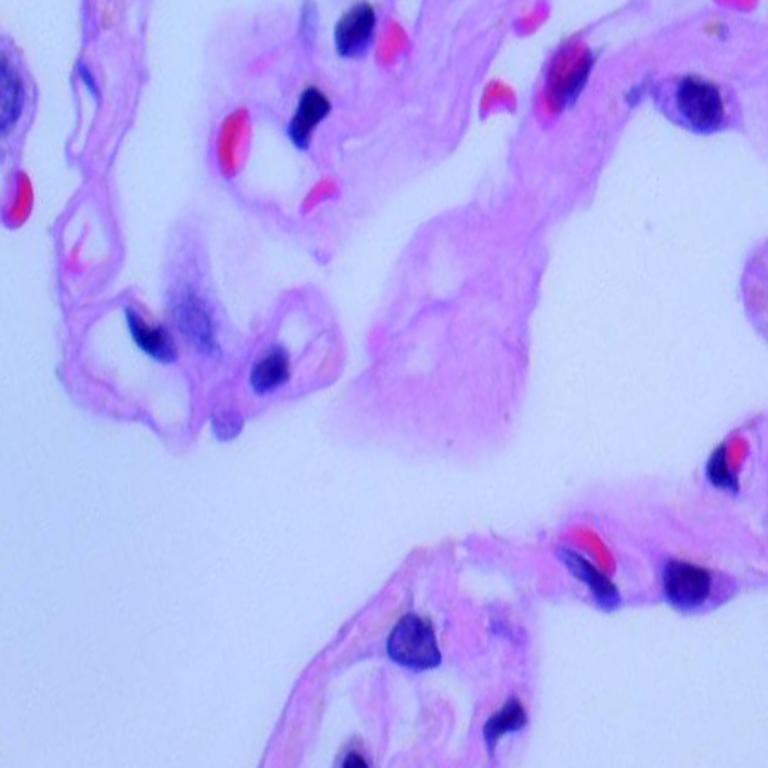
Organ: lung
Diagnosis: benign